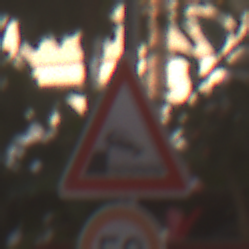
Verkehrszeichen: Ufer
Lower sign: Geschwindigkeit50
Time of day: MorningAfternoon
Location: Outdoor (Urban)
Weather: Clear
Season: NotSpecified
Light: Natural